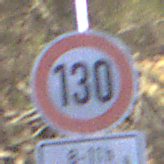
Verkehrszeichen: Geschwindigkeit130
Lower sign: ZeitangabenOhneBeschraenkungAufWochentage2
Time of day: MorningAfternoon
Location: Outdoor (RoadRail)
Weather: PartlyCloudy
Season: NotSpecified
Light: Natural